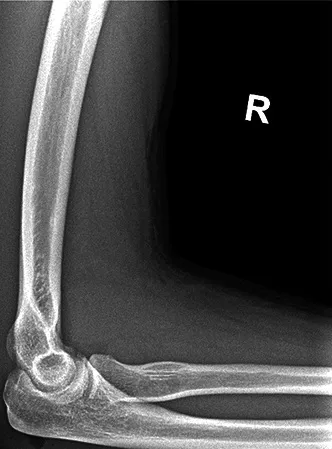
Lateral view of the right elbow.
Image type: radiology (x_ray)